Interaction volume radius: 10 \u00c5
Interaction volume height: 10 \u00c5
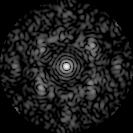
Disorder parameter: 0.6763